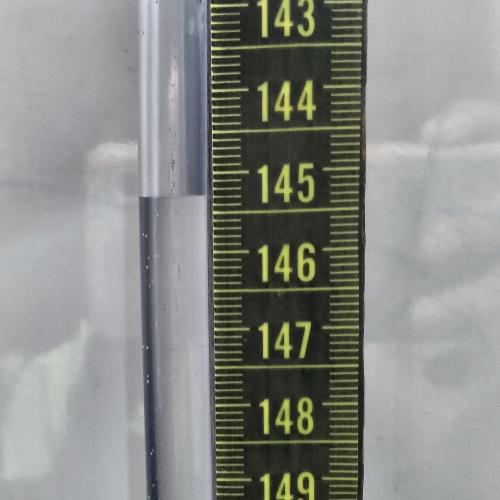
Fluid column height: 145.3 cm